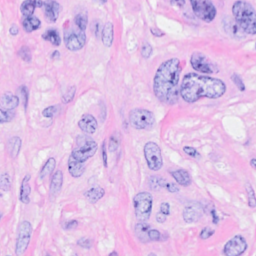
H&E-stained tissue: Breast